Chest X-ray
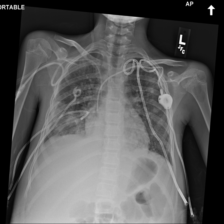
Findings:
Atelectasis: negative
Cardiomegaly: negative
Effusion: negative
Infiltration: negative
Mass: negative
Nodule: negative
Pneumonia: negative
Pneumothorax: negative
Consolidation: negative
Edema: negative
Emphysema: negative
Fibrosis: negative
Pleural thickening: negative
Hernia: negative